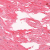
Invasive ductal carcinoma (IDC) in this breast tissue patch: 0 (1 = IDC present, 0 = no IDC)